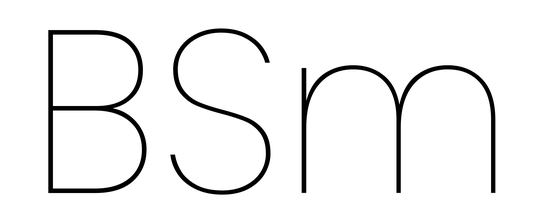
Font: Poppins-Thin